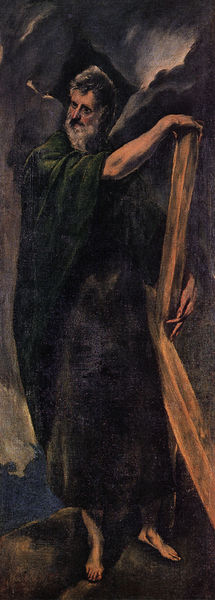
Titel: Der hl. Andreas
Künstler: El Greco
Standort: Guadalupe (Spanien)
Institution: Königliches Kloster
Schlagwörter: berg, blau, dunkel, felsen, flügel, gemälde, gestein, gewitter, gott, hand, himmel, mann, schatten, umhang, wasser, weiß, wolken, gelb, grün, landschaft, menschen, ocker, ausschnitt, braun, finger, frau, grau, hell, hintergrund, holz, kleid, licht, mund, nacht, nase, orange, schwarz, blick, rot, schal, tuch, wolke, beige, expressionismus, malerei, alt, bart, arm, arme, augen, band, barock, bibel, falten, gesicht, halten, johannes, lang, sehen, stehen, stein, steine, tragen, vollbart, bildnis, hände, instrument, portrait, öl, bach, erde, gehen, kirche, sonne, boden, gewand, haare, kutte, mantel, realismus, höhle, höle, lippen, rosa, engel, spanien, füße, papier, düster, alter mann, last, berge, fels, farbe, violett, sturm, stürmisch, wetter, könig, asketisch, detail, schmal, finster, zehen, barfuss, alter, moses, spanisch, fuss, kreuz, religion, baun, beten, spitzbart, gesciht, rolle, pergament, dunke, jesus, regenwolken, manierismus, karg, mönch, erscheinung, hochkant, gebote, heiliger, schriftrolle, empfangen, harfe, jünger, heilig, sünde, glauben, leier, el greco, zorn, prophet, weise, testament, verkündigung, zehn, tafeln, andreaskreuz, apostel, holzkreuz, spannen, gesucht, verkündung, vertrauen, maniriert, umhanf, liste, kreuzweg, andreas, paulus, regenwolke, gesetze, greco, beschwerrlich, bürde, golgatar, heiliger andreas, profet, zurbaran, hl. andreas, sinai, el grco, hähle, zetteö, 10 gebote, st. andreas, dünster, blitz und donner